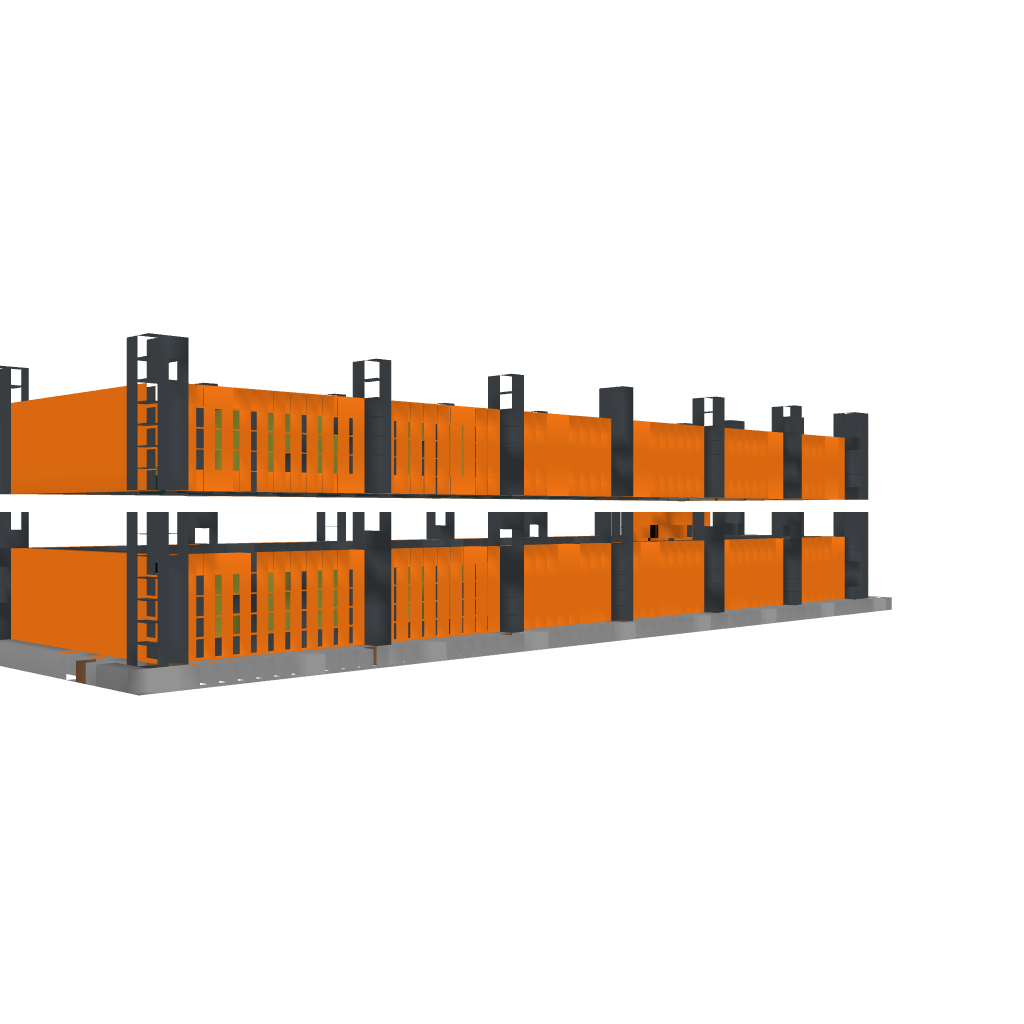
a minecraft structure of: Modern Library